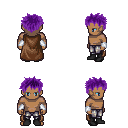
a pixel art fantasy rpg character, male body template, human, dark skin, brown cape, metal pants, purple bedhead hairstyle, white cloth bracers, black shoes, four views (front, back, left, right), 2x2 character sprite sheet, small pixel art, hard edges, no anti-aliasing